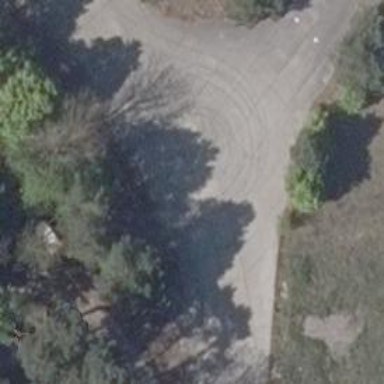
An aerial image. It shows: Residential road made of concrete plates.